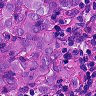
Metastatic tissue present: yes